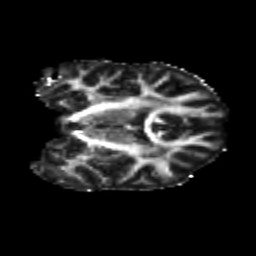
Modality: FA
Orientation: coronal
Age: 22
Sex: female
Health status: healthy
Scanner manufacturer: philips
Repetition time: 7.386 s
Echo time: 0.08599 s